Question: For example in this case

I just don't want the class 'ui-shadow' in the element and without overriding the css.
I tried 'data-shadow="false"' but it doesn't hide the shadow. is there any other attribute to do this?
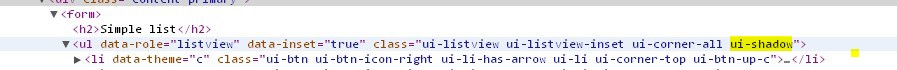
Answer: I'm not sure you can remove just one class the jQM adds without the use of jQuery or rolling your own theme.
For native elements you have the option to set the attribute like this:
'''
data-role="none"
'''
Docs:
- <URL>
You could roll your own theme with the new jQM Theme Roller:
- <URL>
Or (Not sure if this is the best solution as it will probably break something) remove the CSS for 'ui-shadow' but I wouldn't opt for this.
Last use jQuery and remove the class
'''
$('$element_id').removeClass('ui-shadow');
// this might need a refresh as well
$('#page_id').trigger('create');
'''
Since I see it's a list you could refresh like this as well
'''
$('ul').listview('refresh');
'''